Question: This question is similar to my previously asked <URL> . But instead of returning only the number of nearest boxes, I would like to find the area of corresponding boxes.
Suppose I have a set of coordinates of boxes like this-
'''
#Rect x1 y1 x2 y2 area
1 0.0000 0.0000 0.8147 0.1355 0.1104
2 0.8147 0.0000 1.0000 0.1355 0.0251
3 0.8147 0.1355 0.9058 0.8350 0.0637
4 0.0000 0.1355 0.1270 0.9689 0.1058
5 0.9058 0.1355 0.9134 0.2210 0.0006
6 0.9058 0.8350 1.0000 1.0000 0.0155
7 0.8147 0.8350 0.9058 1.0000 0.0150
8 0.1270 0.1355 0.6324 0.3082 0.0873
9 0.1270 0.9689 0.8147 1.0000 0.0214
10 0.0000 0.9689 0.1270 1.0000 0.0040
11 0.9134 0.1355 1.0000 0.2210 0.0074
12 0.9134 0.2210 1.0000 0.8350 0.0532
13 0.9058 0.2210 0.9134 0.8350 0.0047
14 0.6324 0.1355 0.8147 0.3082 0.0315
15 0.6324 0.3082 0.8147 0.9689 0.1205
16 0.1270 0.3082 0.6324 0.9689 0.3339
'''
Suppose these coordinates split an unit square into sub-rectangles like this picture-

Now this code returns the value of the number of nearest boxes, but it fails to returns the area of that boxes. Here is my code-
'''
#include <iostream>
#include <cstdlib>
#include <vector>
#include <stdio.h>
using namespace std;
class Rect {
public:
double x1, x2, y1, y2, area;
Rect(double X1, double Y1, double X2, double Y2, double Area) {
if (X1 < X2) {
x1 = X1; x2 = X2;
} else {
x2 = X1; x1 = X2;
}
if (Y1 < Y2) {
y1 = Y1; y2 = Y2;
} else {
y2 = Y1; y1 = Y2;
} Area =area;
}
bool NearestBox(Rect rect) {
//for x-axis
if (x1 == rect.x2 || x2 == rect.x1) {
if (y1 >= rect.y1 && y1 < rect.y2) {
return true;
}
if (y2 > rect.y1 && y2 <= rect.y2) {
return true;
}
}
// for y-axis
if (y1 == rect.y2 || y2 == rect.y1) {
if (x1 >= rect.x1 && x1 < rect.x2) {
return true;
}
if (x2 > rect.x1 && x2 <= rect.x2) {
return true;
}
}
return false;
}
};
int main() {
vector<Rect> rects;
//Rect( x1 , y1 , x2 , y2 , area)
rects.push_back(Rect(0.0000,0.0000, 0.8147,0.1355, 0.1104));
rects.push_back(Rect(0.8147,0.0000, 1.0000,0.1355, 0.0251));
rects.push_back(Rect(0.8147,0.1355, 0.9058,0.8350, 0.0637));
rects.push_back(Rect(0.0000,0.1355, 0.1270,0.9689, 0.1058 ));
rects.push_back(Rect(0.9058,0.1355, 0.9134,0.2210, 0.0006));
rects.push_back(Rect(0.9058,0.8350, 1.0000,1.0000, 0.0155));
rects.push_back(Rect(0.8147,0.8350, 0.9058,1.0000, 0.0150));
rects.push_back(Rect(0.1270,0.1355, 0.6324,0.3082, 0.0873));
rects.push_back(Rect(0.1270,0.9689, 0.8147,1.0000, 0.0214));
rects.push_back(Rect(0.0000,0.9689, 0.1270,1.0000, 0.0040));
rects.push_back(Rect(0.9134,0.1355, 1.0000,0.2210, 0.0074));
rects.push_back(Rect(0.9134,0.2210, 1.0000,0.8350, 0.0532));
rects.push_back(Rect(0.9058,0.2210, 0.9134,0.8350, 0.0047));
rects.push_back(Rect(0.6324,0.1355, 0.8147,0.3082, 0.0315));
rects.push_back(Rect(0.6324,0.3082, 0.8147,0.9689, 0.1205));
rects.push_back(Rect(0.1270,0.3082, 0.6324,0.9689, 0.3339));
int b=13;
int nearBox_count = 0;
//double area=0;
double TotalArea=0;
for (int x = 0; x < rects.size(); ++x) {
if (rects[b].NearestBox(rects[x])) {
if (x==b) {
continue; //this is our box , so do not count it.
}
nearBox_count++;
printf("box[%d] is nearest to box[%d] and has area %f
", (b+1), (x+1), rects[x].area);
TotalArea +=rects[x].area;
}
}
printf("Total number of nearest box for box[%d] = %d, and the sum of area is= %f
", (b+1), nearBox_count, TotalArea );
return 0;
}
'''
It prints the results-
'''
box[14] is nearest to box[1] and has area 0.000000
box[14] is nearest to box[3] and has area 0.000000
box[14] is nearest to box[8] and has area 0.000000
box[14] is nearest to box[15] and has area 0.000000
Total number of nearest box for box[14] = 4, and the sum of area is= 0.000000
'''
So by comparing the results with the picture above, you can see that it returns the value of the nearest boxes but fails to return the value of their corresponding areas.
Can anyone help me to fix that?
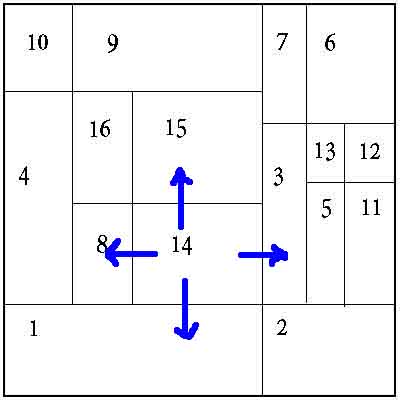
Answer: You're not actually using the area in 'rect[x]'. You don't need the extra 'area' variable, either. Just do something like:
'''
printf("box[%d] is nearest to box[%d] and has area %f
", (b+1), (x+1), rects[x].area);
TotalArea += rects[x].area;
'''
Also, from masad's comment, you don't assign 'area' in the constructor. You need to add a line:
'''
area = Area;
'''